Question: In VBA, I am updating the formula in a cell (which works ok), but automatic recalculation does not work:
'''
updated_formula = "=COUNT(Sheet1!A3:A" & nr_points & ")"
Cells(x, y).Formula = updated_formula
ActiveWorkbook.Save
Cells(x, y).Calculate
'''
The formula simply counts the number of existing rows in another sheet. When I run the macro, the cell's value in the function textfield is correct, but in the cell itself I have '"#NAME?"' and I need to press in the function to recalculate the formula.
Am I expecting too much of Excel? Or am I doing something wrong?
EDIT: Screenshot of the situation -- this is what I see after running the macro.
(Sorry for the black censoring, have to maintain anonimity for the client company)

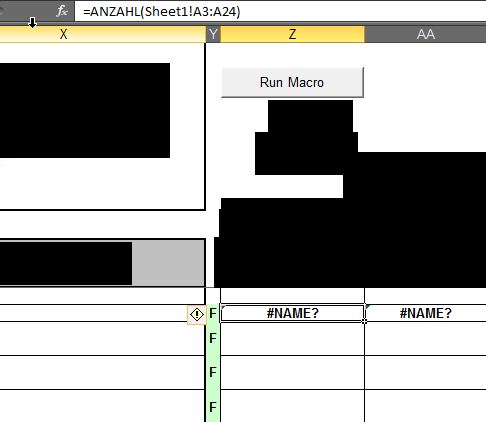
Answer: After seeing your screenshot, it became clear.
Change
'Cells(x, y).Formula = updated_formula'
to
'Cells(x, y).FormulaLocal = updated_formula'